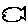
Label: fish